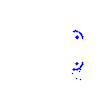
Particle: proton